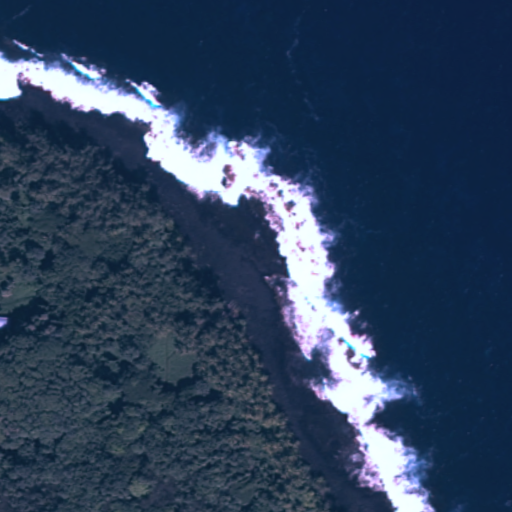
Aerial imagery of cape in Hawaii named Auwae containing only unknown